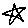
Label: star